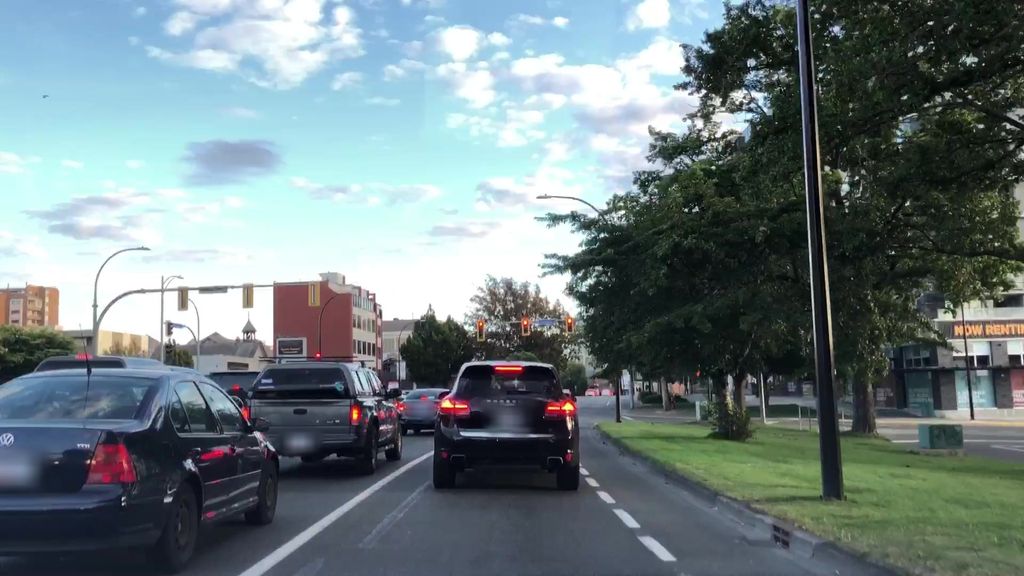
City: victoria